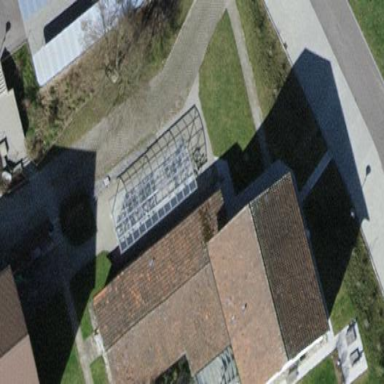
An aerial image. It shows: Kindergarten building.